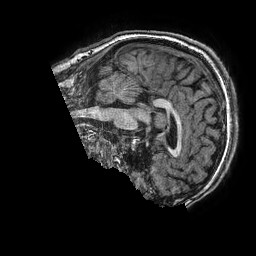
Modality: T1w
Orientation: sagittal
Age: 13
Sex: male
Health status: ill
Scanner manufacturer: ge
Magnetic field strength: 3 T
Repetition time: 0.0077 s
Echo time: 0.003436 s